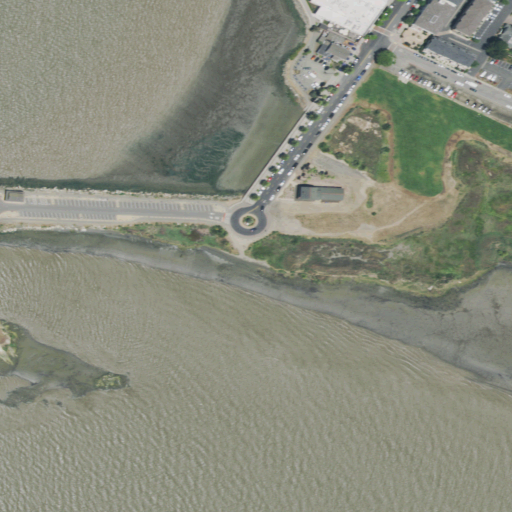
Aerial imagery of cape in California named Benicia Point containing open water, medium intensity development, low intensity development, high intensity development, open development, and herbaceous wetlands